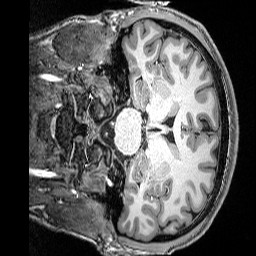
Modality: T1w
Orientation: coronal
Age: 24
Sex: male
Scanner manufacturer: siemens
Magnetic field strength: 3 T
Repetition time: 2.5 s
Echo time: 0.00343 s